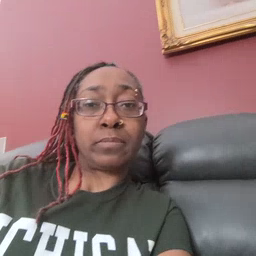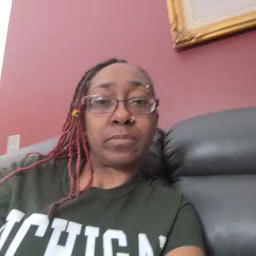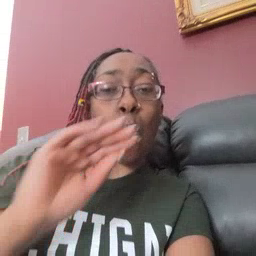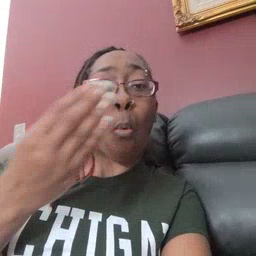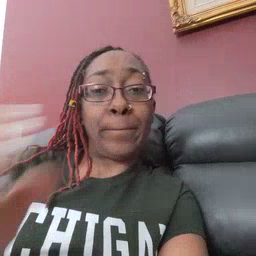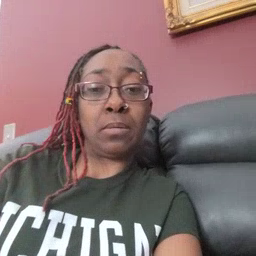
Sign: open